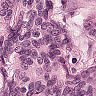
Metastatic tissue present: yes